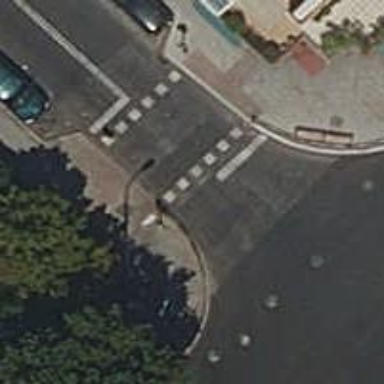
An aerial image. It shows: Zebra crossing with traffic signals.